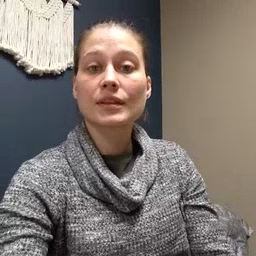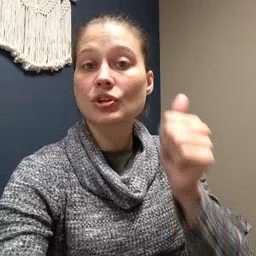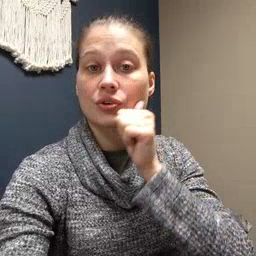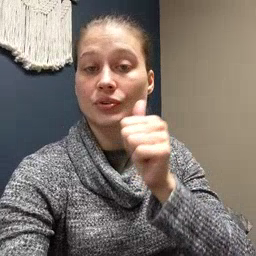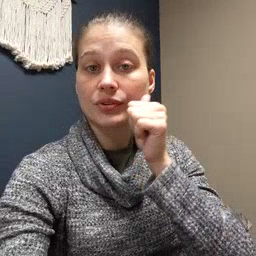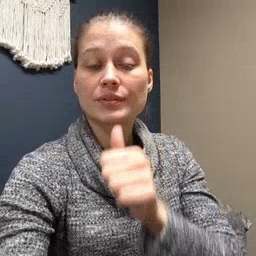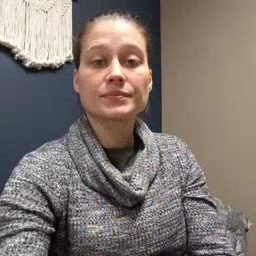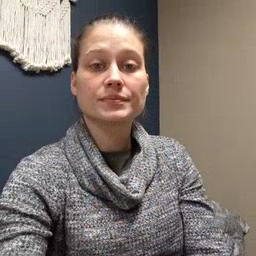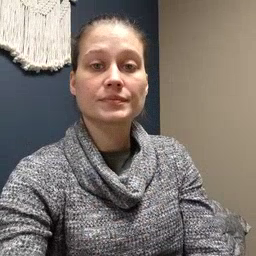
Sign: girl